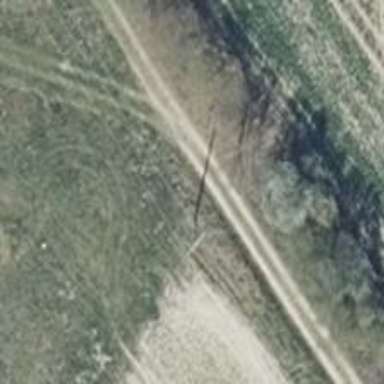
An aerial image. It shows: Power pole.